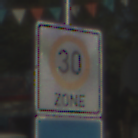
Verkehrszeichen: BeginnZone30
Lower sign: Sackgasse
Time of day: MorningAfternoon
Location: Outdoor (Special)
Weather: PartlyCloudy
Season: NotSpecified
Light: Natural